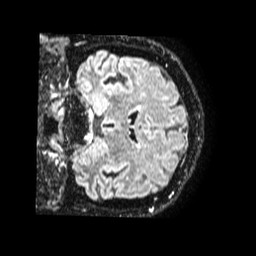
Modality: FLAIR
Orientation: coronal
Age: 53
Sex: male
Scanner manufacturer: philips
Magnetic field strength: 1.5 T
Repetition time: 4.8 s
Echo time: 0.3364 s